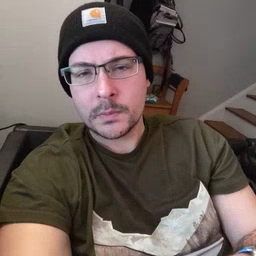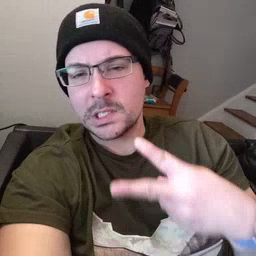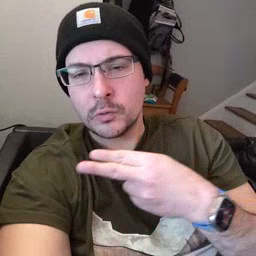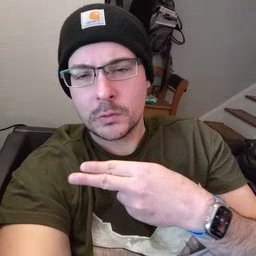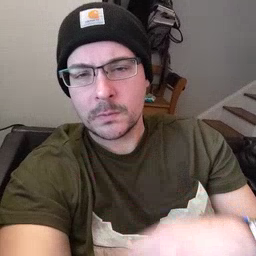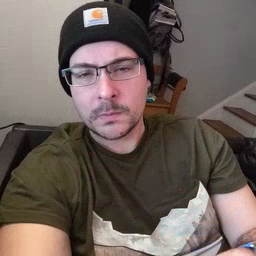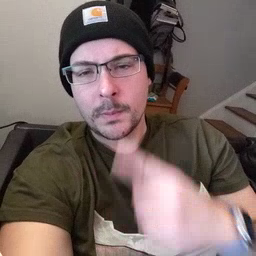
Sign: scissors